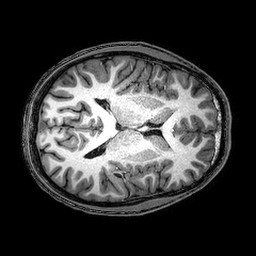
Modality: T1w
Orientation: axial
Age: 21
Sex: male
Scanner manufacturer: philips
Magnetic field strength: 3 T
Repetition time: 0.008197 s
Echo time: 0.00373 s